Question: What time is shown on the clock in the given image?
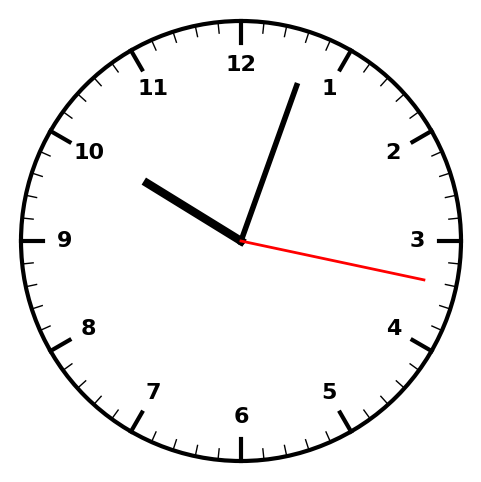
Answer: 10:03:17